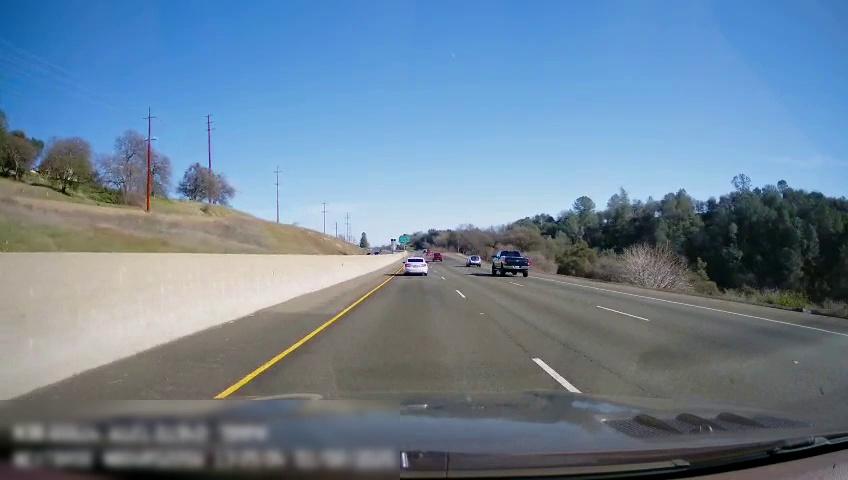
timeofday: Day
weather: Sunny
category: Drivable Space
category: Vehicles | Truck
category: Vehicles | Car
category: Vehicles | SUV
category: Vehicles | Truck
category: Lanes | Current Lane
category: Lanes | Current Lane
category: Lanes | Alternate Lane
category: Lanes | Alternate Lane
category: Traffic | Signs
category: Traffic | Signs